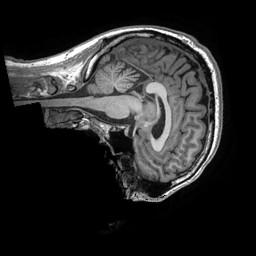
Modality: T1w
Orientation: sagittal
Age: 36
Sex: male
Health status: healthy
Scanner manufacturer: ge